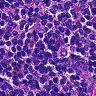
Metastatic tissue present: no